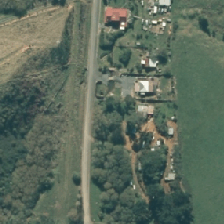
Land cover: urban_build_up